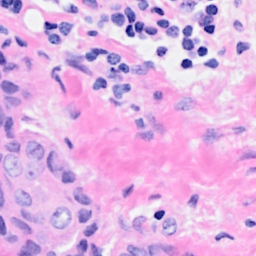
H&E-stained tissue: Breast